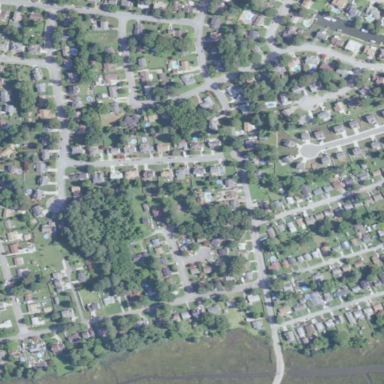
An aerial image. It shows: Residential neighborhood.